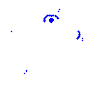
Particle: pion